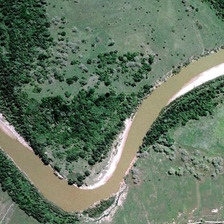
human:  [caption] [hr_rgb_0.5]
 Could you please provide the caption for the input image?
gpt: some green trees are in two sides of a curved yellow river .

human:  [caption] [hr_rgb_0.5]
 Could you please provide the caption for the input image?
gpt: some green trees are in two sides of a curved yellow river .

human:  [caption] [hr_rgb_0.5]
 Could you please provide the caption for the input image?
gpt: some green trees are in two sides of a curved yellow river .

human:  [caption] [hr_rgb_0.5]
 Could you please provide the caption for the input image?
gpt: some green trees are in two sides of a curved yellow river .

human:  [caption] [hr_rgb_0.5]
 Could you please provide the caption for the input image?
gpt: some green trees are in two sides of a curved yellow river .